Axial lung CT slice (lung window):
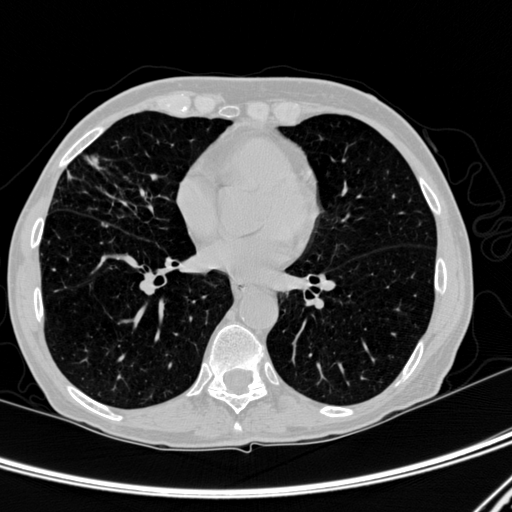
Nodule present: no